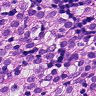
Metastatic tissue present: yes